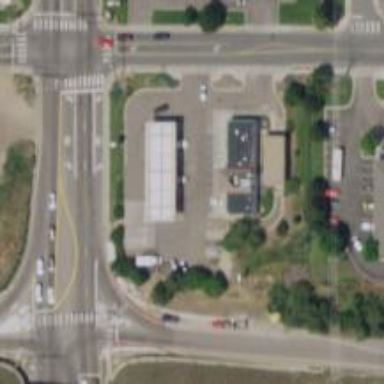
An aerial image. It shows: Convenience shop.